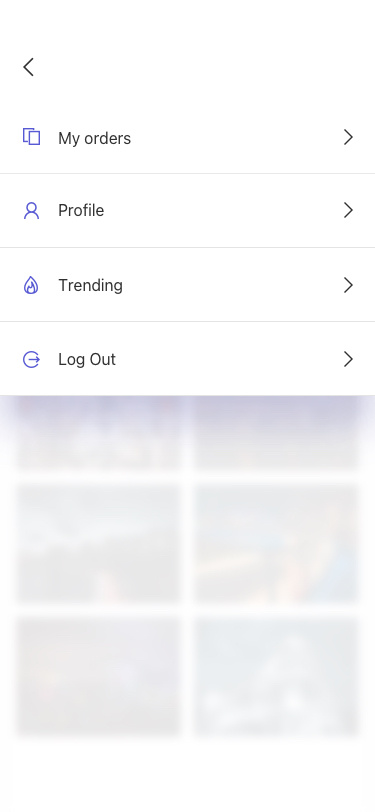
Text in this UI design:
Log Out
Trending
Profile
My orders